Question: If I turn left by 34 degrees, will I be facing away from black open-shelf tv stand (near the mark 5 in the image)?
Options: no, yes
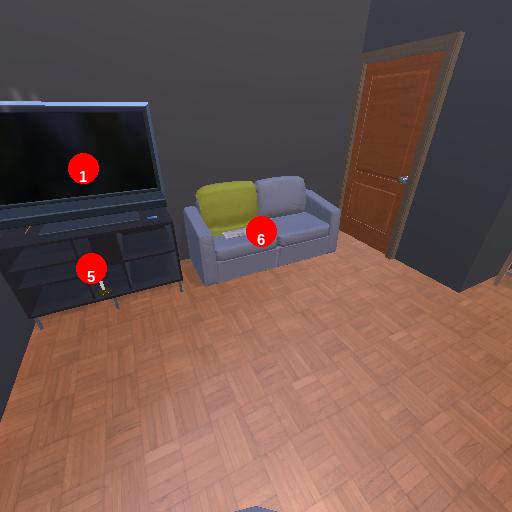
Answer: no